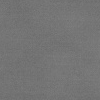
Atmospheric dust classification: dusty